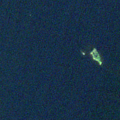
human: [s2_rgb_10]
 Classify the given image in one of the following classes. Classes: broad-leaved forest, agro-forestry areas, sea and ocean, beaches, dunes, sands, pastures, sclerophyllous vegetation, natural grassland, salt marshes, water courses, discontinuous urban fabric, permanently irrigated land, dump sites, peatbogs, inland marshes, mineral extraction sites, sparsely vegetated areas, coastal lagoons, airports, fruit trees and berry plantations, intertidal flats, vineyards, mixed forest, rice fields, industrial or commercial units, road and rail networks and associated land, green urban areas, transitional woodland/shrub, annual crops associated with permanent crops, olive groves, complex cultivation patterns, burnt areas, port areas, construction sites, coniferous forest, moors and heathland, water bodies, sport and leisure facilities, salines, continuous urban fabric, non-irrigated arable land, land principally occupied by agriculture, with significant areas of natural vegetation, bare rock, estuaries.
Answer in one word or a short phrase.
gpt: water bodies